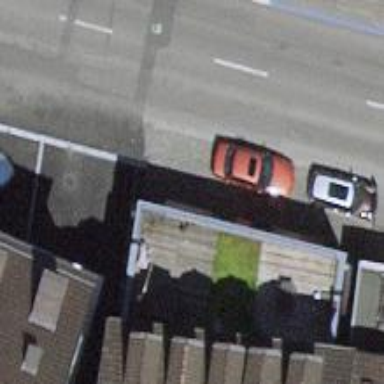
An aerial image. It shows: Car shop.